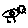
Label: bird